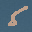
Label: 5